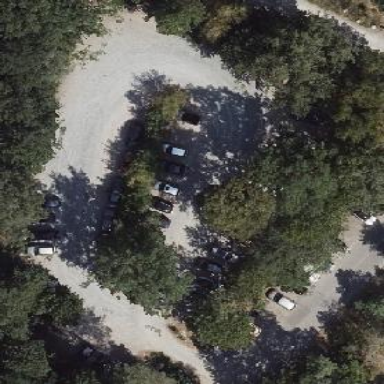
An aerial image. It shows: Parking area with surface.